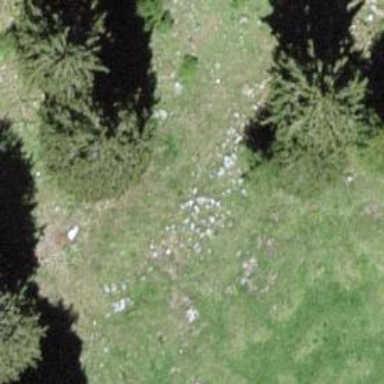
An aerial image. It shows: Needle-leaved tree in natural setting.